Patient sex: M
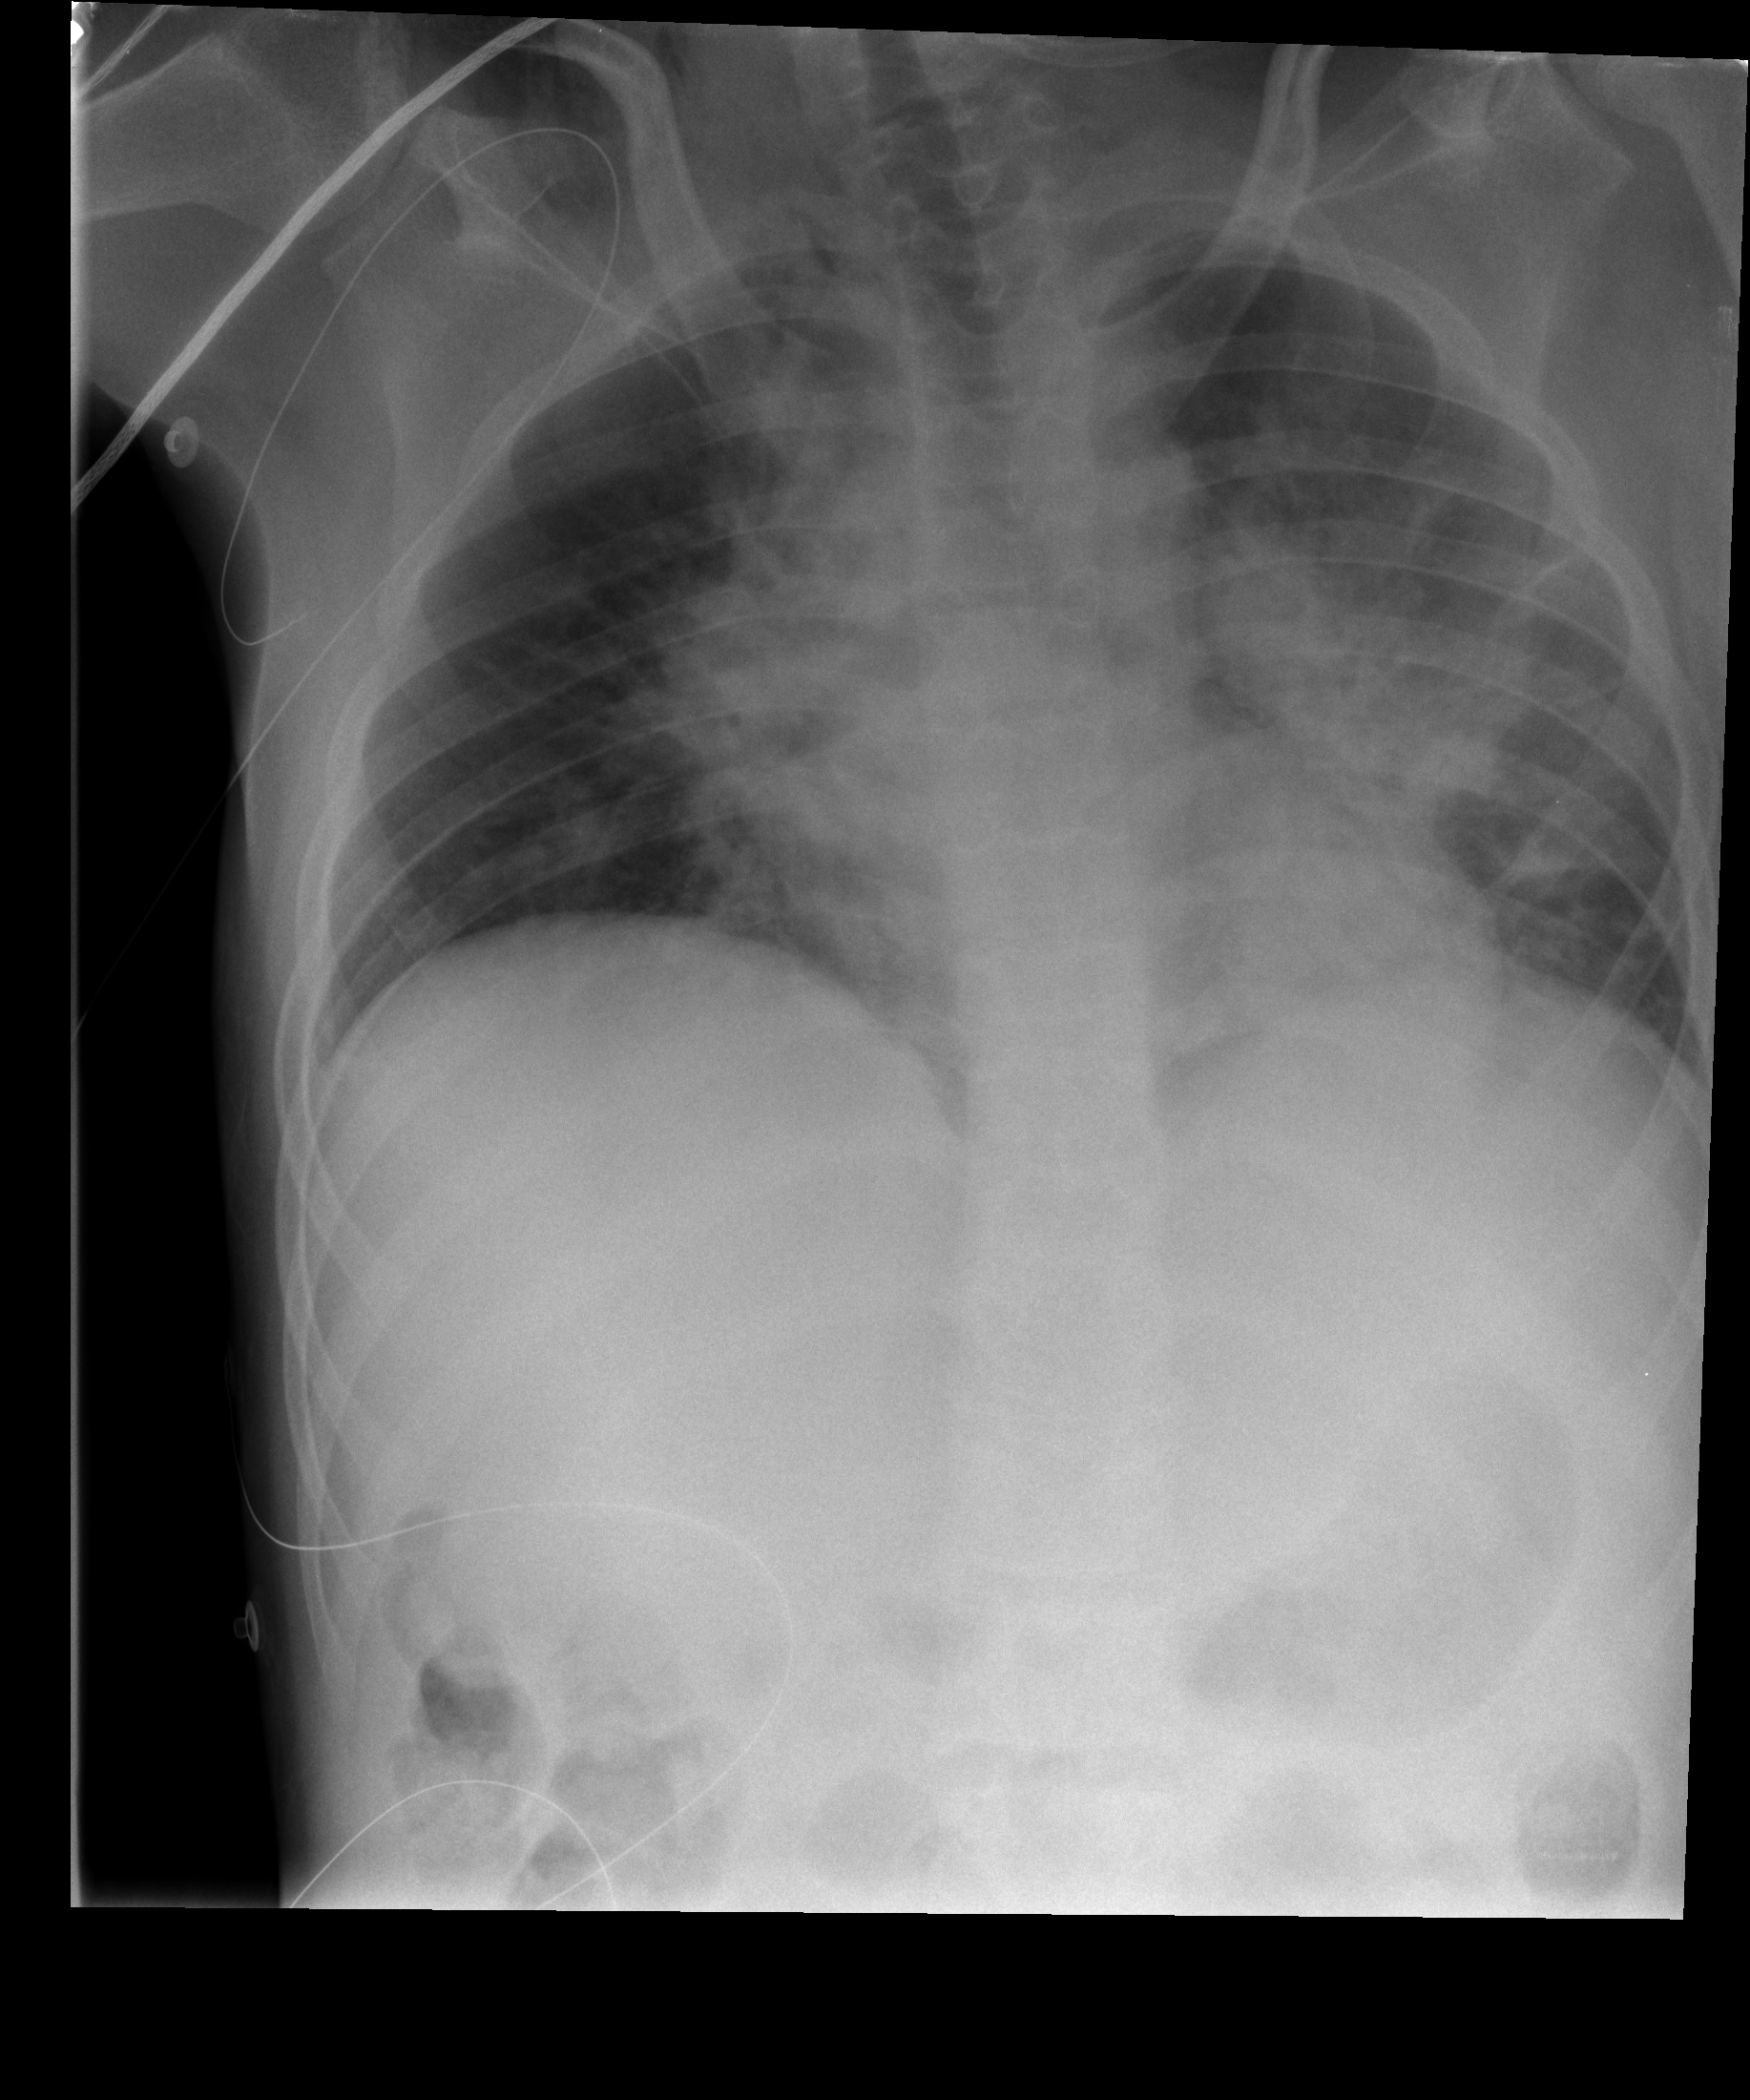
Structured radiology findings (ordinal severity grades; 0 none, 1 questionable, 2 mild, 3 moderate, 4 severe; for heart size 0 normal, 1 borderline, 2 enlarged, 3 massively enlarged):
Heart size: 0
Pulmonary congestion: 0
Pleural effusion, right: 0
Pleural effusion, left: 0
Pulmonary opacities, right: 2
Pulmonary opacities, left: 3
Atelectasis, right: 0
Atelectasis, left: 0